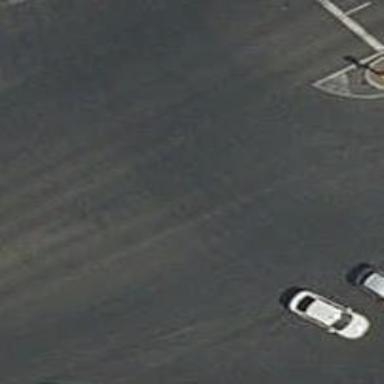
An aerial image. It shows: Asphalt road classified as primary highway.